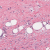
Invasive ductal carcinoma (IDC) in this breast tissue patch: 0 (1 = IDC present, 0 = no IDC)